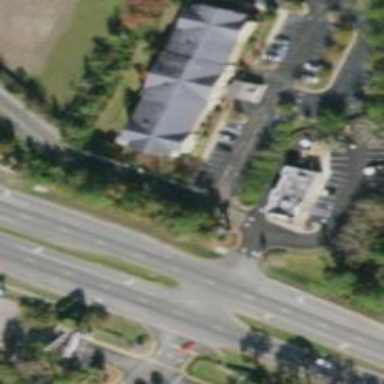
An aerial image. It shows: Commercial area with fast food eatery.